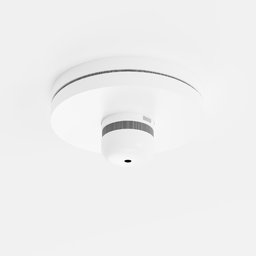
Label: electronics